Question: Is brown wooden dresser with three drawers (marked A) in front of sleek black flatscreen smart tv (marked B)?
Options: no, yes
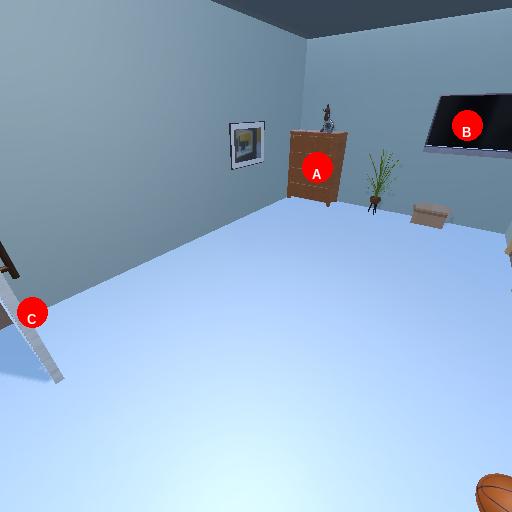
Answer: no